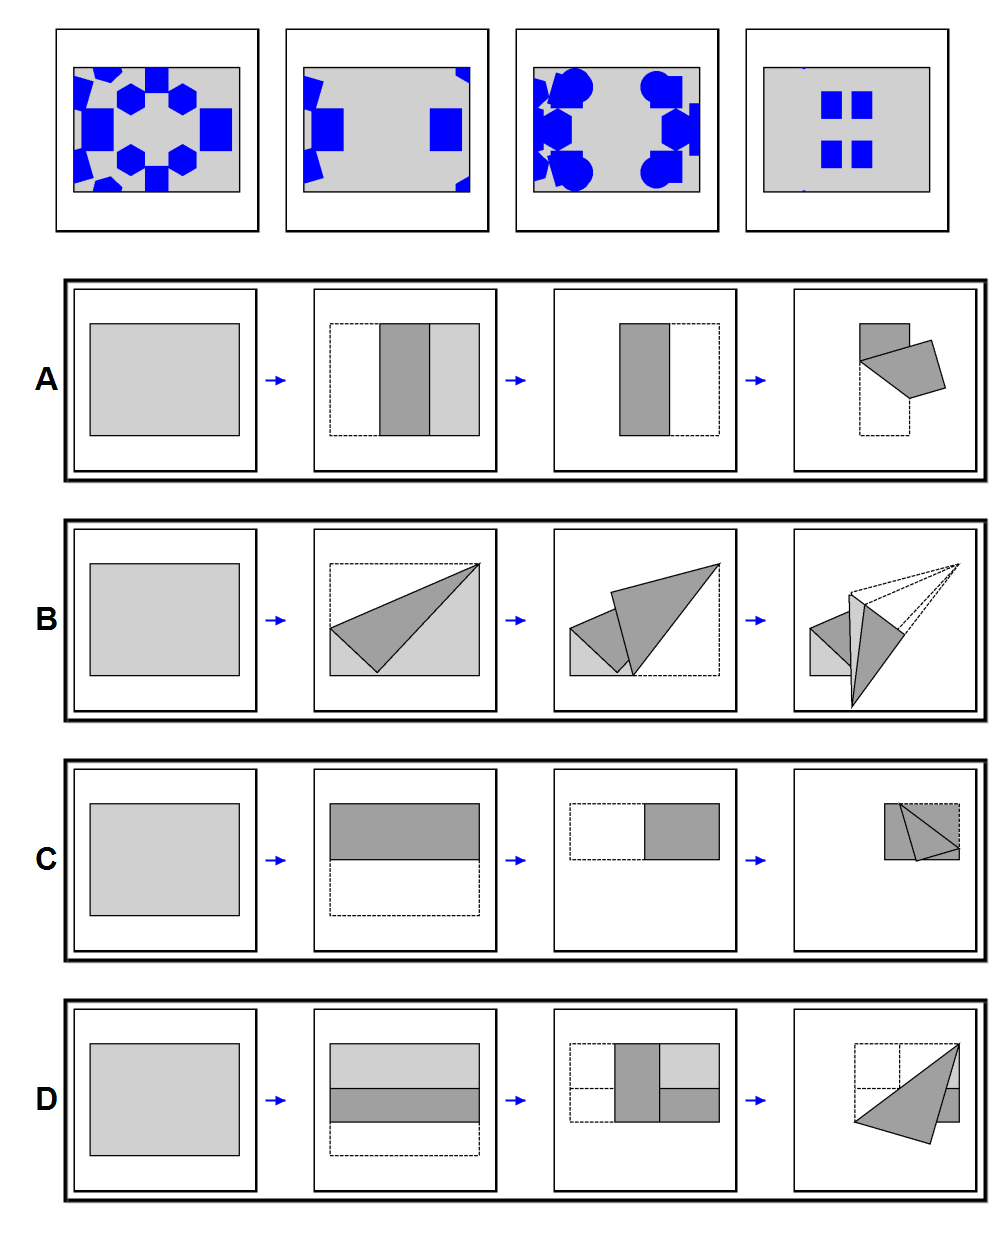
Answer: C